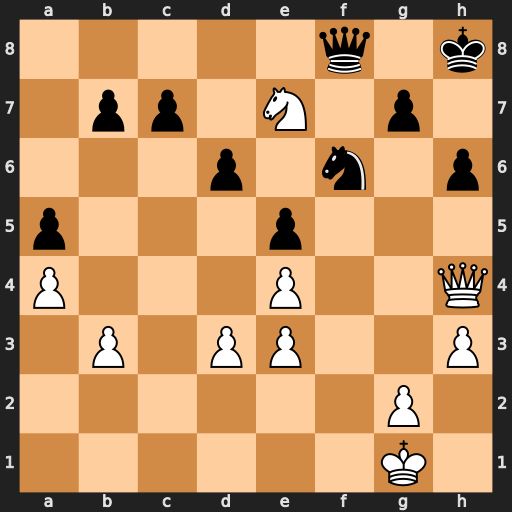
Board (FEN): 5q1k/1pp1N1p1/3p1n1p/p3p3/P3P2Q/1P1PP2P/6P1/6K1
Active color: w
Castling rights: -
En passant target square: -
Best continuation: Ng6+ Kg8 Nxf8